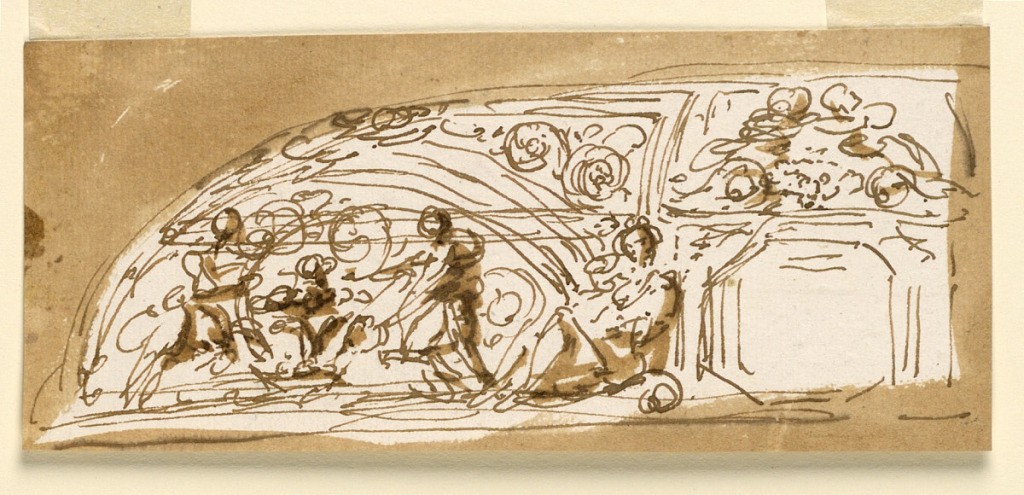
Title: Design for Ceiling Decoration
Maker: Giuseppe Barberi, Italian, 1746–1809
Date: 1746–1809
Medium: Pen and brown ink, brush and brown wash on off-white laid paper
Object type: Drawing
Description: Semi-oblong composition features figures at left with hexagonal panel at right above which additional elements indicated roughly.